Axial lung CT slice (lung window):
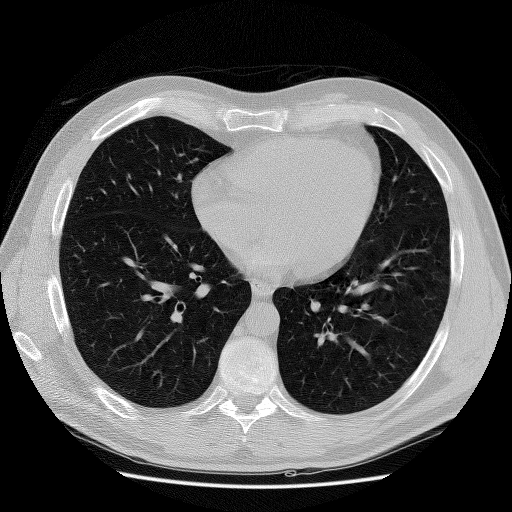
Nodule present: no